Aerial crown-view tile of a tropical tree (Barro Colorado Island, Panama), acquired 20250915:
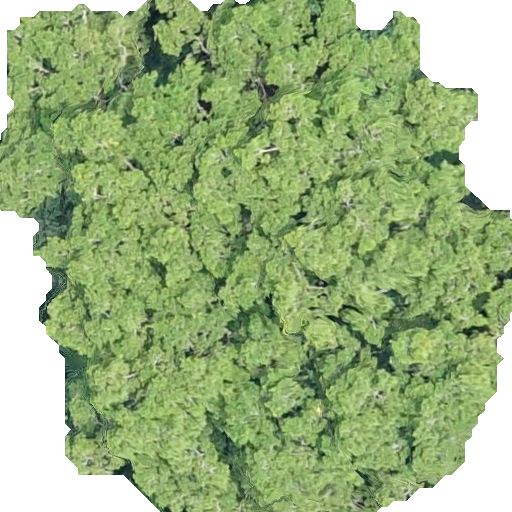
Species: Brosimum alicastrum
GBIF accepted scientific name: Brosimum alicastrum
Crown area: 320.325 m²